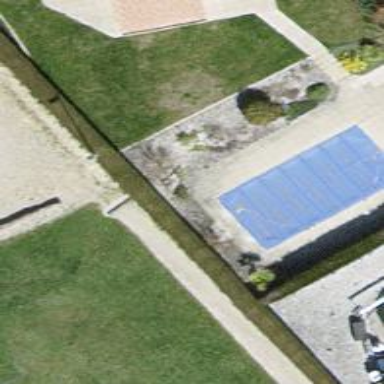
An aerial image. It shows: Outdoor swimming pool on leisure land.